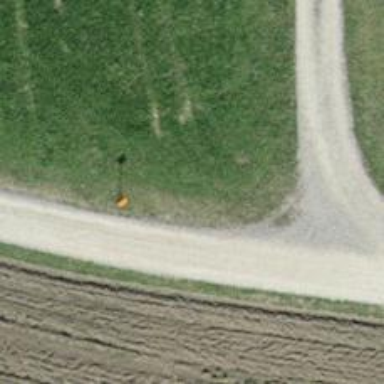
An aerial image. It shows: Pipeline marker.